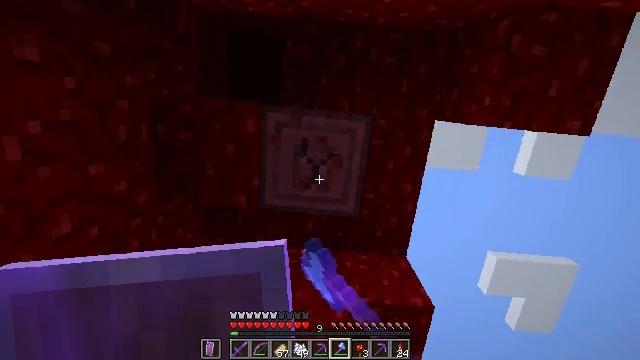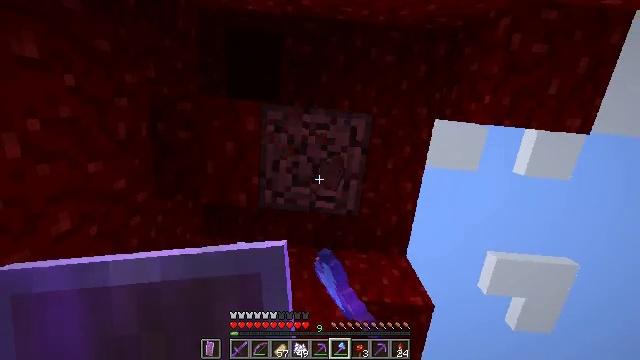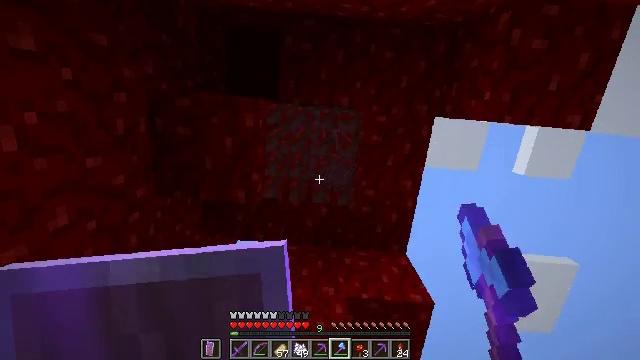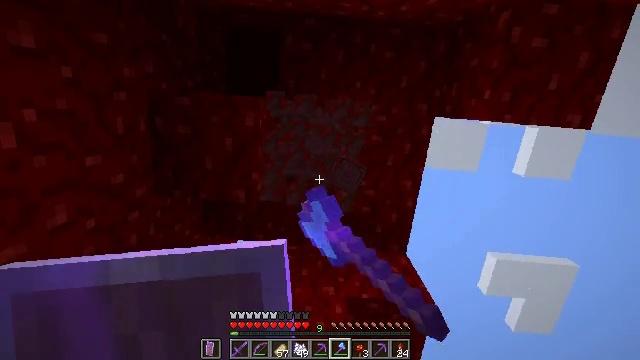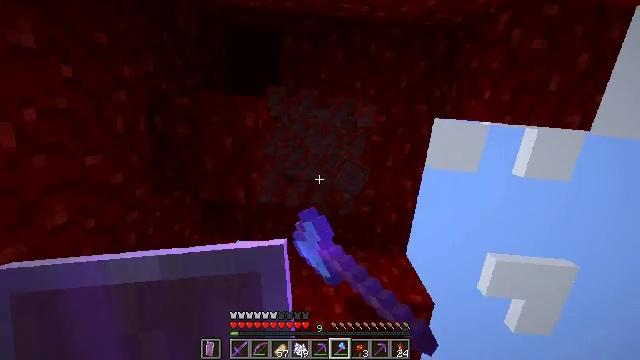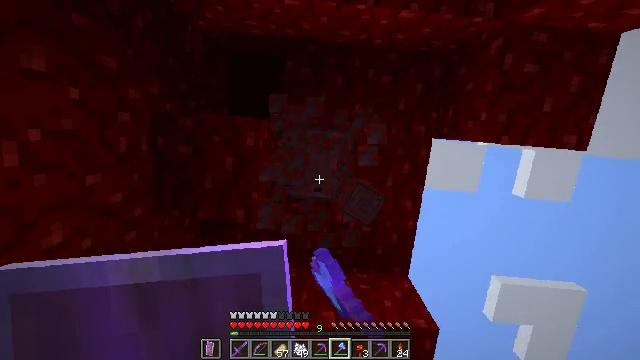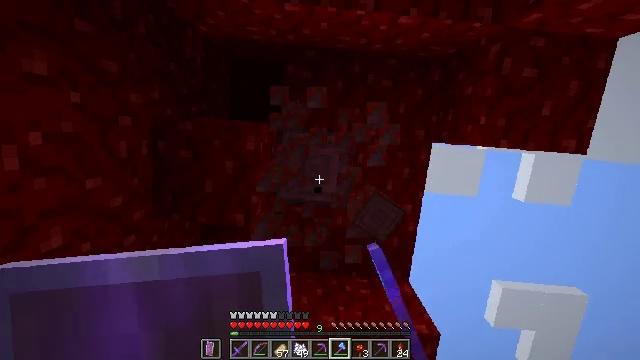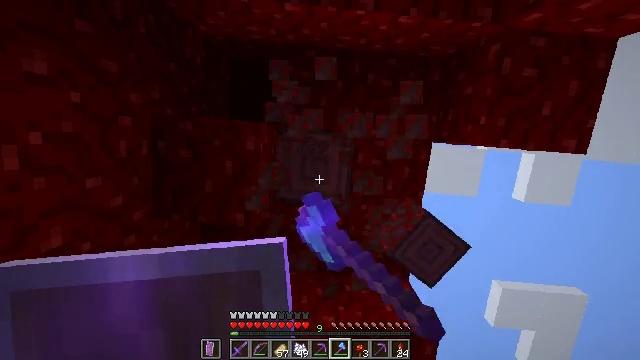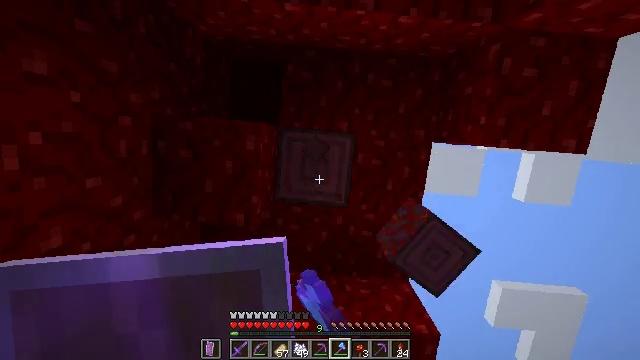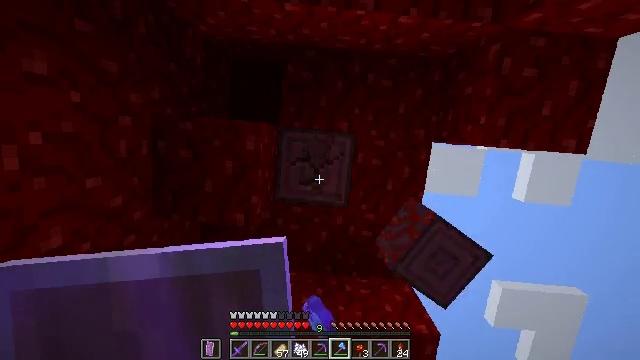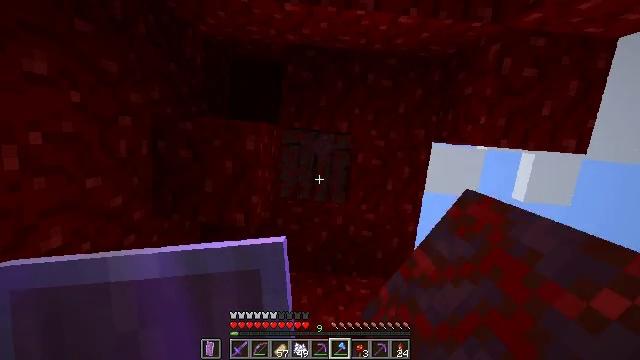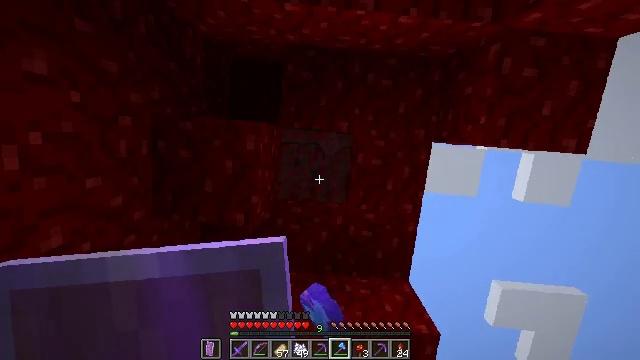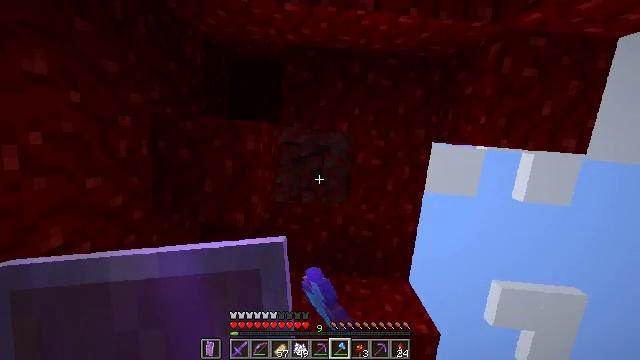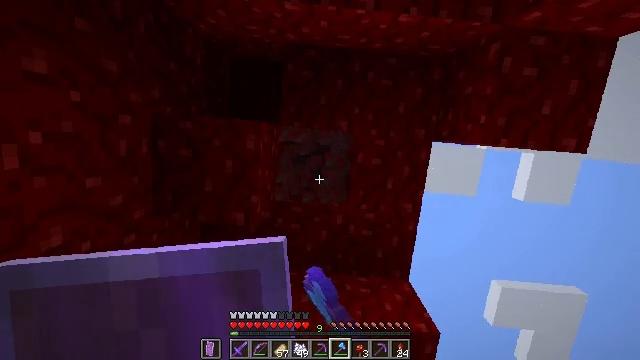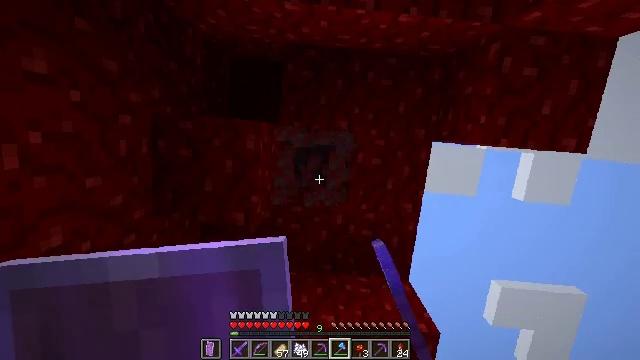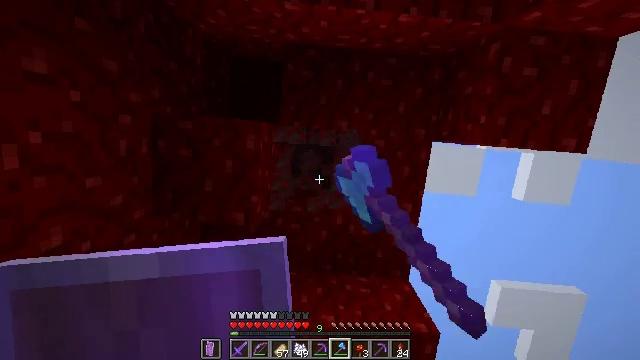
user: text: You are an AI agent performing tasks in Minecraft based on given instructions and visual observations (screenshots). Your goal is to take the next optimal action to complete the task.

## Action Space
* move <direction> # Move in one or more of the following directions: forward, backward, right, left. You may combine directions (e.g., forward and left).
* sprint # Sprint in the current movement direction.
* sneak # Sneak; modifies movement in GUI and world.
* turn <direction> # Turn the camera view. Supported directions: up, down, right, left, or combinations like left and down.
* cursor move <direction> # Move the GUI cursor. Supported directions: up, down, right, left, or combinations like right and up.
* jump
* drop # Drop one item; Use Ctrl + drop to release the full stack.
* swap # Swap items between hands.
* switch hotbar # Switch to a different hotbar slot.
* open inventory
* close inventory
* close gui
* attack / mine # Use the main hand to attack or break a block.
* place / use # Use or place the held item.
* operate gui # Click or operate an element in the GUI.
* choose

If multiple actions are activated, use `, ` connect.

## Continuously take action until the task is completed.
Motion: motion action
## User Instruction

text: Chop crimson stem from the tree.
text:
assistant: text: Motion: attack / mine
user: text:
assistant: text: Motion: attack / mine
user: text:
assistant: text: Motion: attack / mine
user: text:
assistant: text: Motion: attack / mine
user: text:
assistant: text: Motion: turn up, attack / mine
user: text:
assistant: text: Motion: attack / mine
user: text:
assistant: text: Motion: attack / mine
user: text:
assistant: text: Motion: attack / mine
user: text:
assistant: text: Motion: attack / mine
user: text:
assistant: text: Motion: attack / mine
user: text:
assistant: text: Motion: attack / mine
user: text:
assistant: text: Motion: attack / mine
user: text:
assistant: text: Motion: attack / mine
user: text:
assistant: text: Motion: attack / mine
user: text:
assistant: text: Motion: attack / mine
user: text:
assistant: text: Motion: attack / mine
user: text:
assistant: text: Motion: attack / mine
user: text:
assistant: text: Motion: attack / mine
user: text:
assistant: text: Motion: no_op
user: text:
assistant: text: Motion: no_op
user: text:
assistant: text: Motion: no_op
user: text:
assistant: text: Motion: no_op
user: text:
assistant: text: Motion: no_op